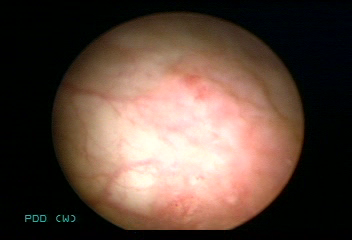
Modality: WLC
Class: Normal mucosa
Bladder cancer association: No